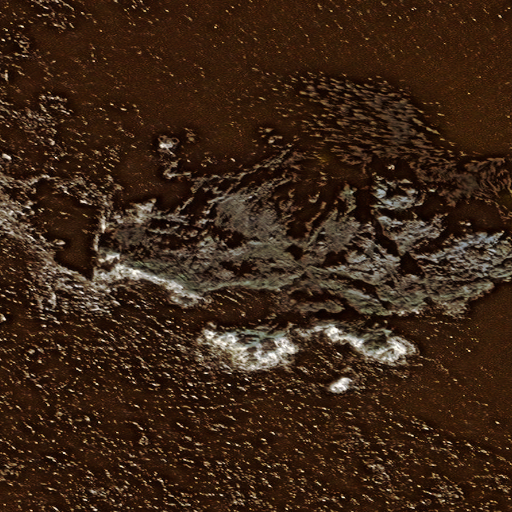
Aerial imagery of rocks in Alaska named Goose Rocks containing only unknown